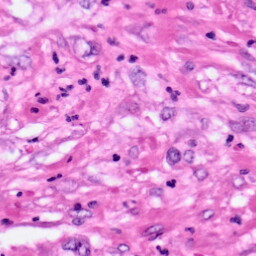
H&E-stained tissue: Pancreatic